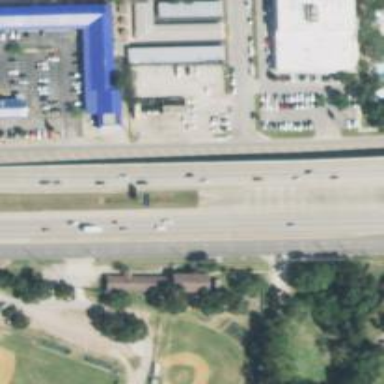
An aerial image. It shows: Secondary road with frontage road alongside.